Question: I need to create a dll that works with callback function.
When I set Runtime Libary = Multi-threaded Debug (/ MTd) in project properties,
it generates this error message:

But when I set Runtime Libary = Multi-threaded Debug DLL (/ MDd), the application works perfectly
Look at my DLL:
'''
#include <string>
#ifdef CALLBACKPROC_EXPORTS
#define CALLBACKPROC_API __declspec(dllexport)
#else
#define CALLBACKPROC_API __declspec(dllimport)
#endif
// our sample callback will only take 1 string parameter
typedef void (CALLBACK * fnCallBackFunc)(std::string value);
// marked as extern "C" to avoid name mangling issue
extern "C"
{
//this is the export function for subscriber to register the callback function
CALLBACKPROC_API void Register_Callback(fnCallBackFunc func);
}
'''
'''
#include "stdafx.h"
#include "callbackproc.h"
#include <sstream>
void Register_Callback(fnCallBackFunc func)
{
int count = 0;
// let's send 10 messages to the subscriber
while(count < 10)
{
// format the message
std::stringstream msg;
msg << "Message #" << count;
// call the callback function
func(msg.str());
count++;
// Sleep for 2 seconds
Sleep(2000);
}
}
'''
'''
#pragma once
#include "targetver.h"
#define WIN32_LEAN_AND_MEAN
// Windows Header Files:
#include <windows.h>
'''
'''
#include <windows.h>
#include <string>
#include "callbackproc.h"
// Callback function to print message receive from DLL
void CALLBACK MyCallbackFunc(std::string value)
{
printf("callback: %s
", value.c_str());
}
int _tmain(int argc, _TCHAR* argv[])
{
// Register the callback to the DLL
Register_Callback(MyCallbackFunc);
return 0;
}
'''
Where am I going wrong?
Tanks!
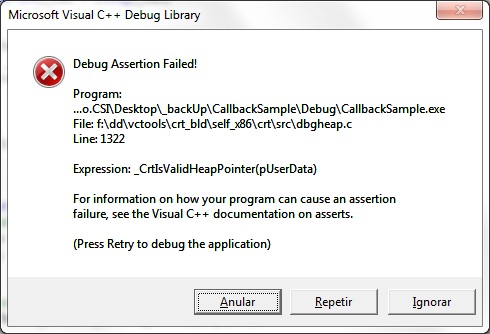
Answer: Seems to me as a classic problem of passing 'std' types (in this case 'std::string') across DLL boundaries.
As a best practice, pass only "native" data types across DLL boundaries, I'm sure in 99% that if you change your prototype from
'''
typedef void (CALLBACK * fnCallBackFunc)(std::string value);
'''
to
'''
typedef void (CALLBACK * fnCallBackFunc)(const char* value);
'''
Your code will work regardless of your underlying runtime